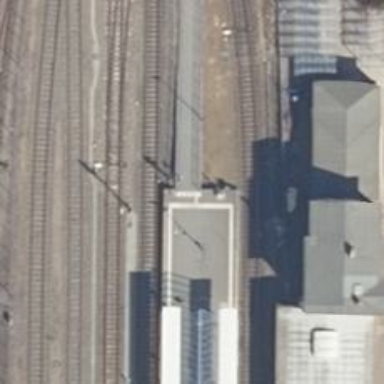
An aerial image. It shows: Public transport stop position along the railway.